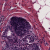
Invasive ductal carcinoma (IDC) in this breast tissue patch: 0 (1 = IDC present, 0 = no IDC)